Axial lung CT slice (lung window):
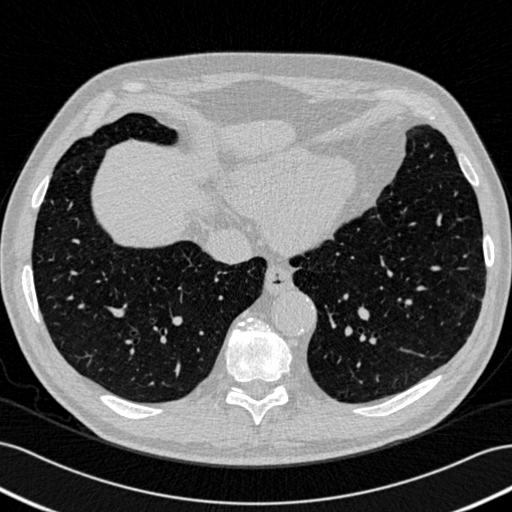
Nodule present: no